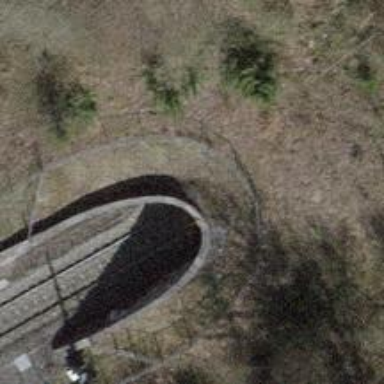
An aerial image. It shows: Railway bridge with electrified contact line. There is one track on the bridge.